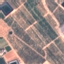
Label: PermanentCrop